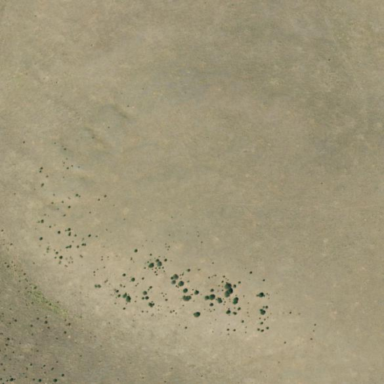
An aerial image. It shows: Scrub vegetation with evergreen needle-leaved trees around.